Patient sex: M
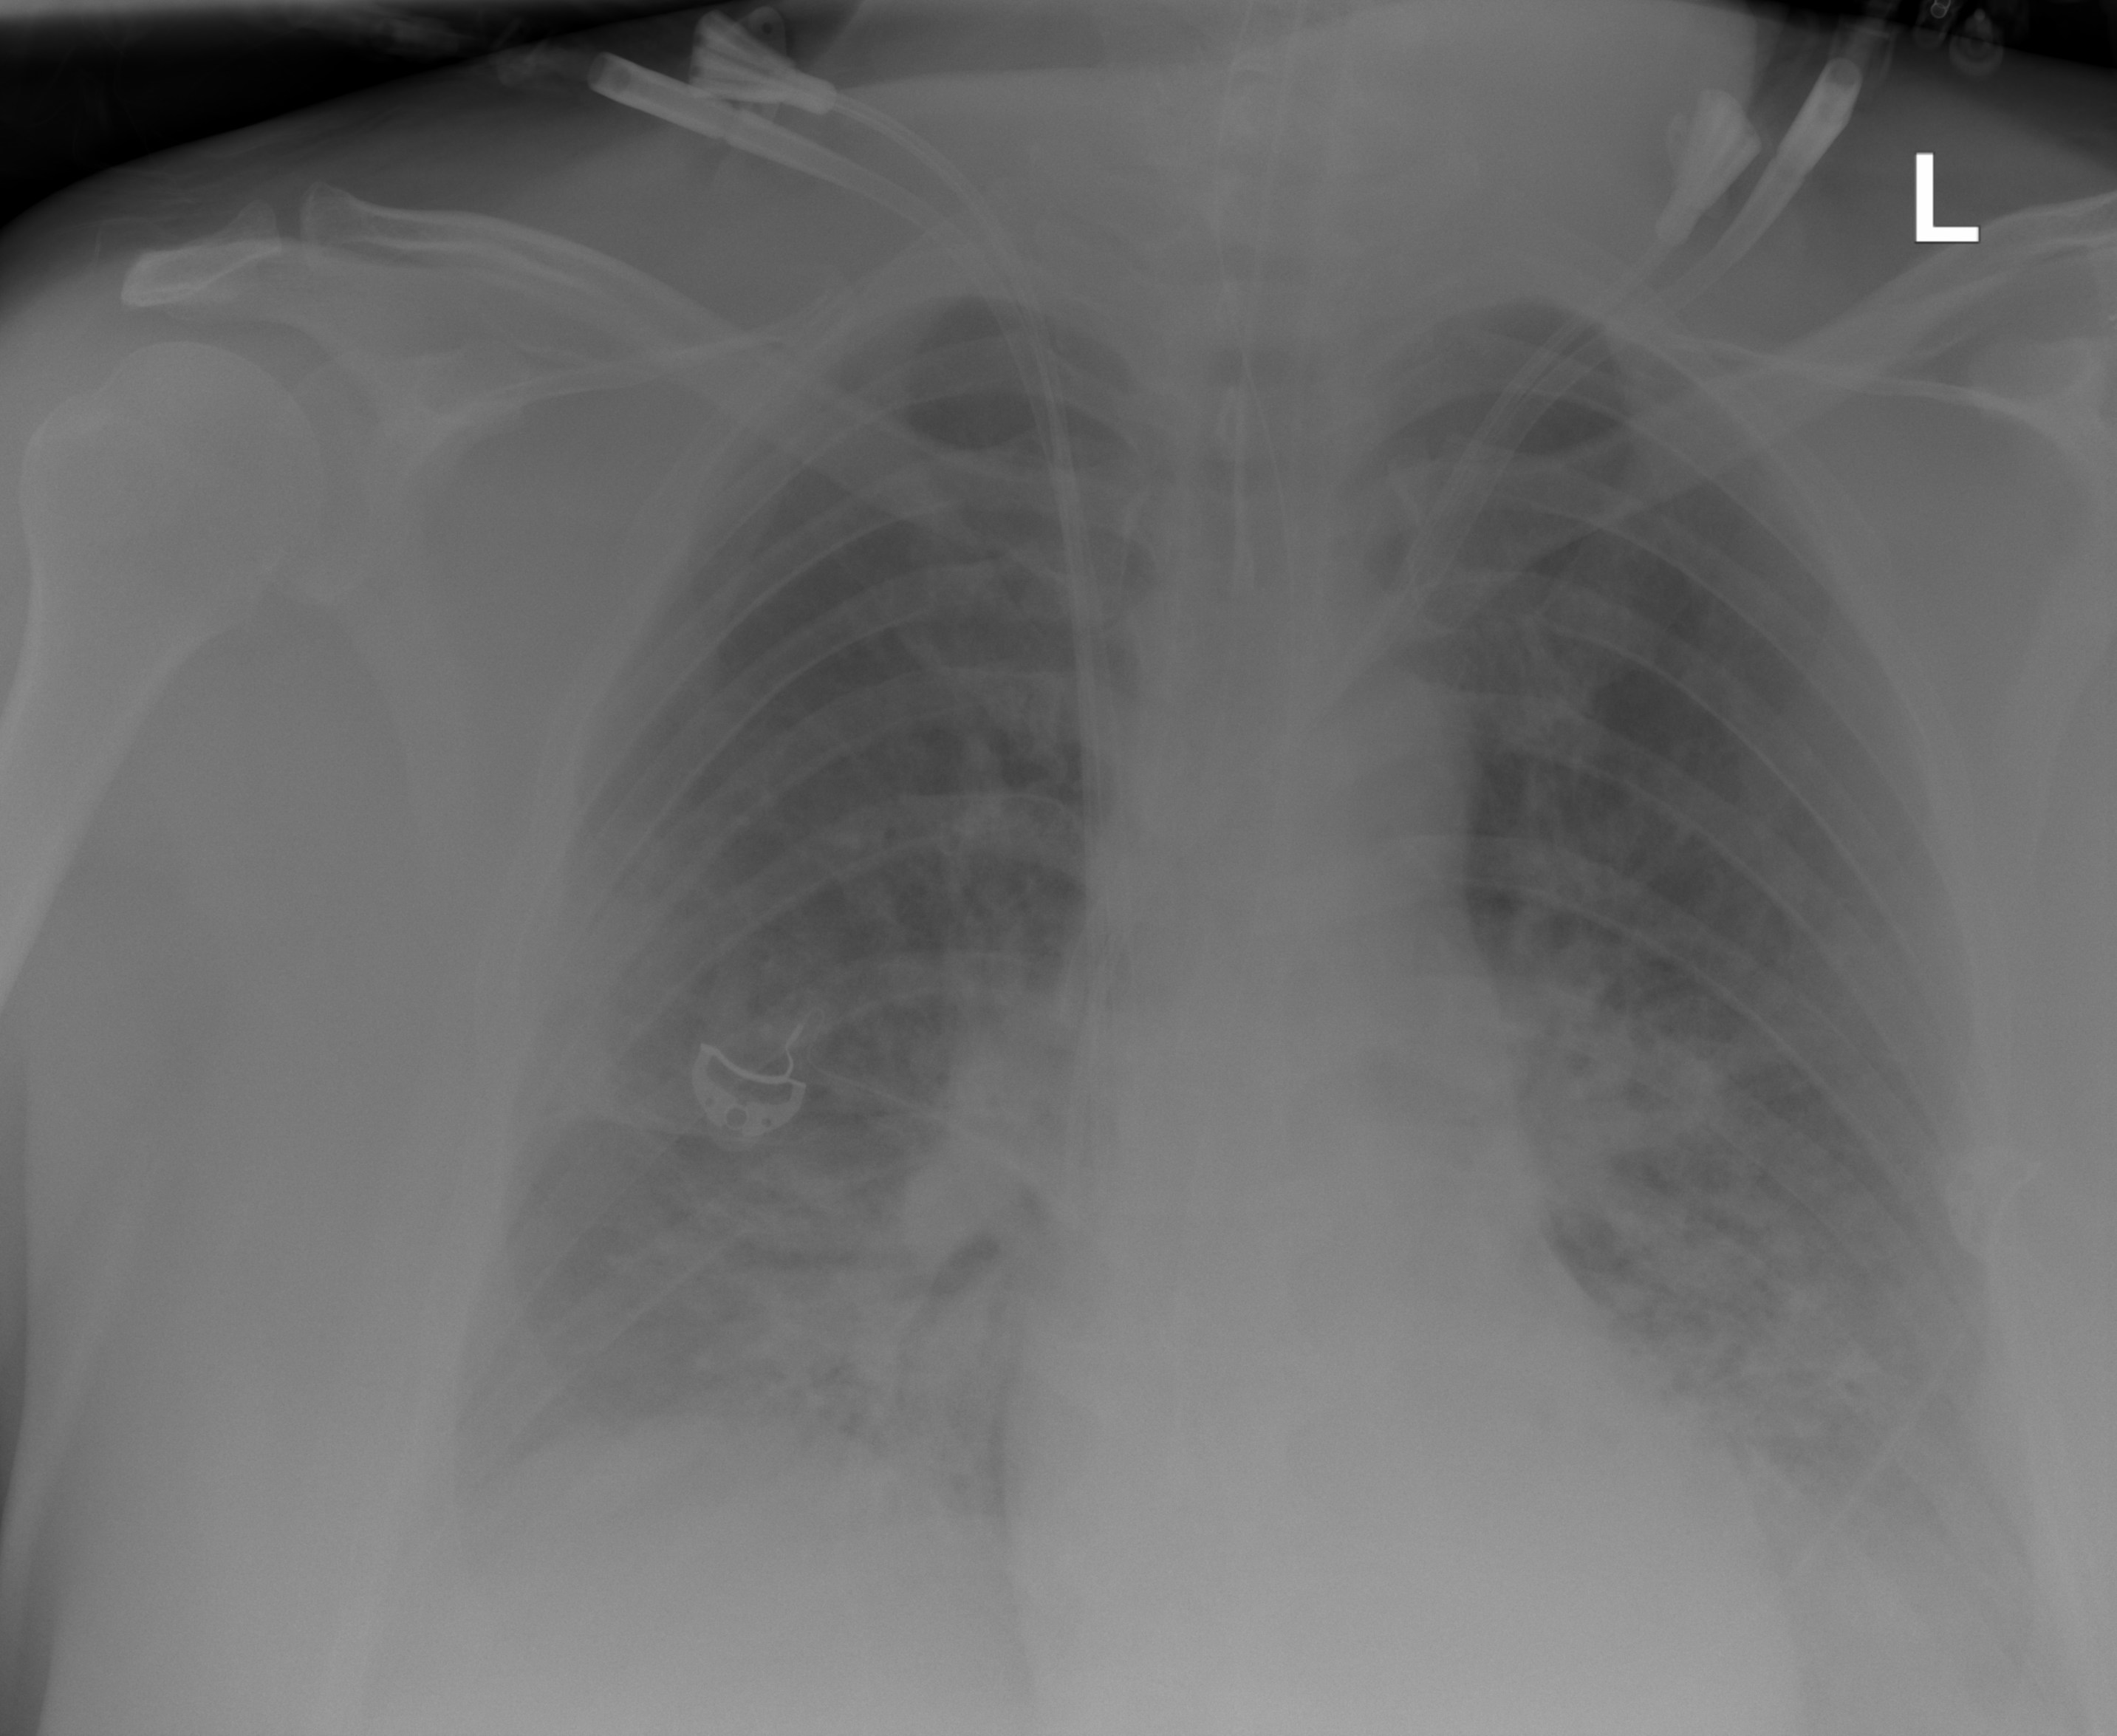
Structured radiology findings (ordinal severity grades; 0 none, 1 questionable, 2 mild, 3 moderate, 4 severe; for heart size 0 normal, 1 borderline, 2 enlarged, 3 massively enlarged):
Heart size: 0
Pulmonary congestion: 2
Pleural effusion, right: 2
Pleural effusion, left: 2
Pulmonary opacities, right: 2
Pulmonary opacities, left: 2
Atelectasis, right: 2
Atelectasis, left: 3